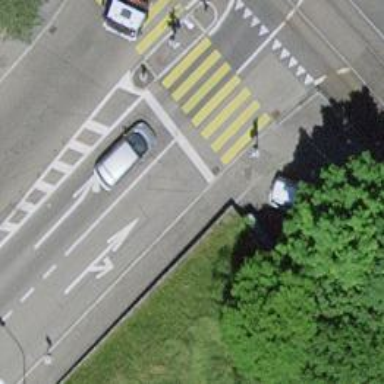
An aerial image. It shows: Kerb serving as barrier.